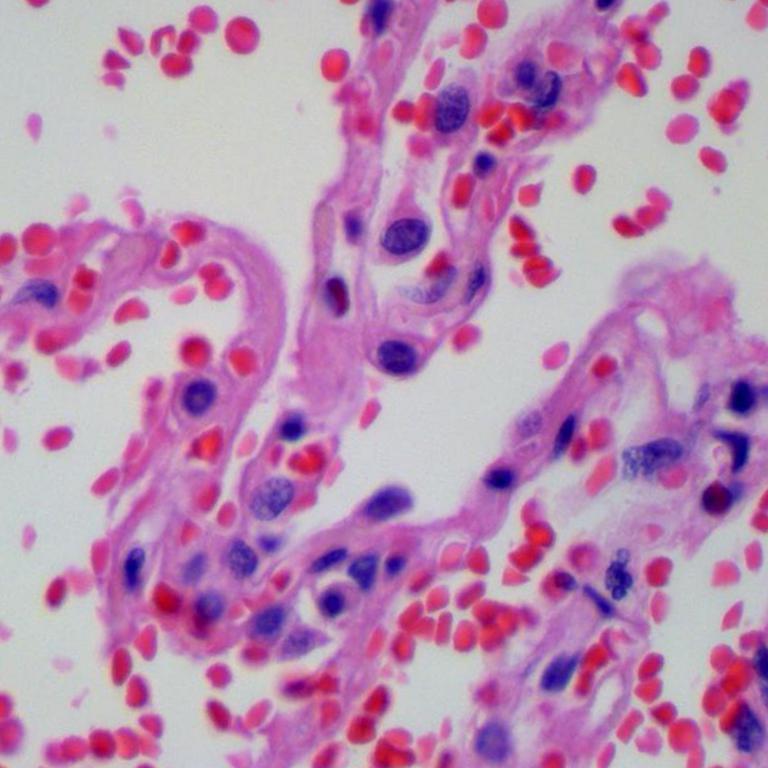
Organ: lung
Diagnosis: benign